Question: I would like to create a join using a composite ID (car, ID) and if both match on the first df the use the test column value to create a new column
'''
# Import pandas library
import pandas as pd
# initialize list of lists
data1 = [['ford', 1010], ['chevy', 1515], ['toyota', 1515]]
# Create the pandas DataFrame
df_1 = pd.DataFrame(data1, columns = ['Car', 'ID'])
data2 = [['ford', 1010, 'sat'], ['chevy', 1515, 'unsat'], ['toyota', 1515, 'sat']]
# Create the pandas DataFrame
df_2 = pd.DataFrame(data2, columns = ['Car', 'ID', 'Test'])
'''
I currently use merge for single column joins. But this yields incorrect info since different cars can have same IDs for test.
'''
df_1_2 = pd.merge(df_1, df_2, on ='ID', how='left')
print(df_1_2)
'''
While the answer I am looking for is some thing like this:

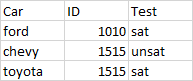
Answer: Just do a merge without the on= keyword, like below:
'''
df_1_2 = pd.merge(df_1, df_2)
# Car ID Test
#0 ford 1010 sat
#1 chevy 1515 unsat
#2 toyota 1515 sat
'''